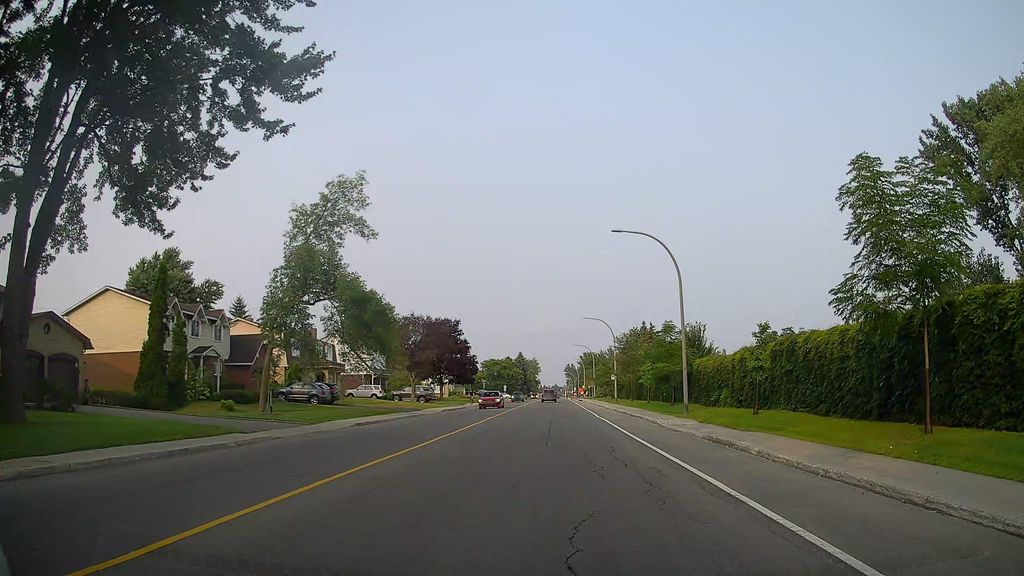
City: montreal